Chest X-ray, PA view. Patient: 54 years old, sex M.
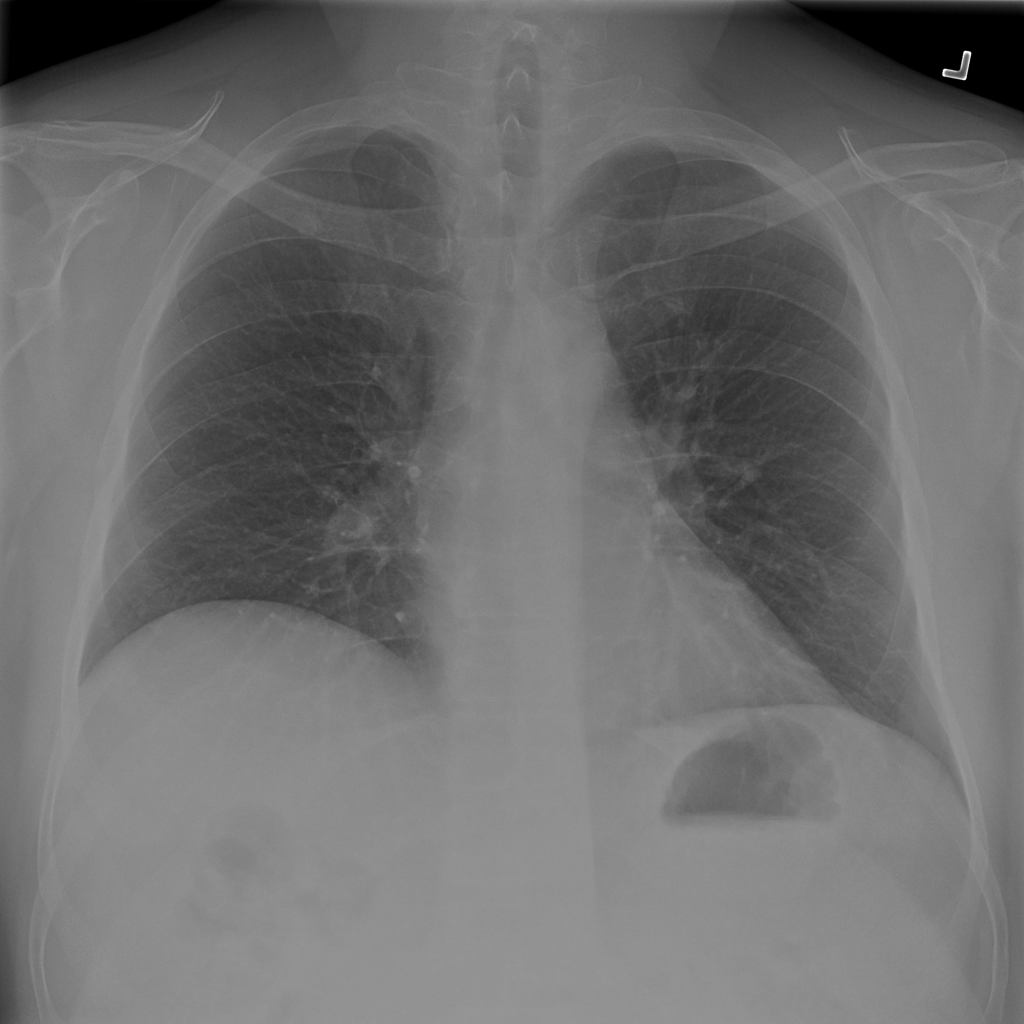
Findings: No Finding